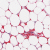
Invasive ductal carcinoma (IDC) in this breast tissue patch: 0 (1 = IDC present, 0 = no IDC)